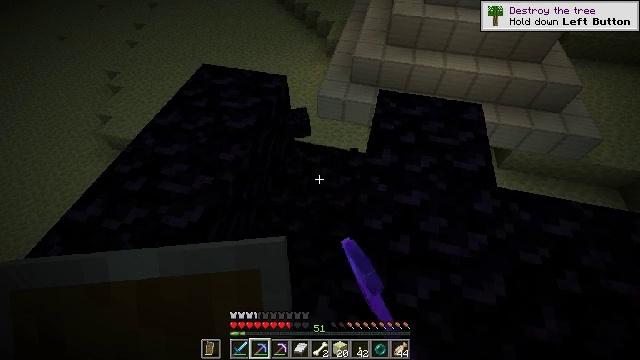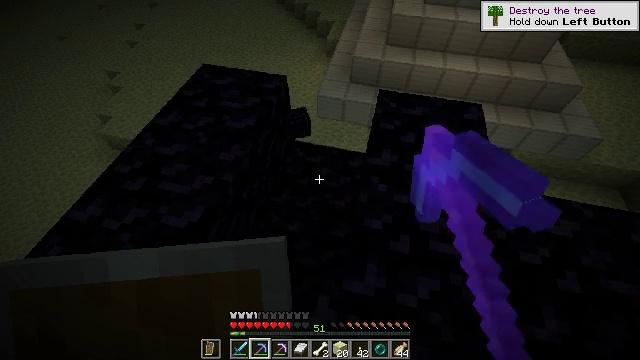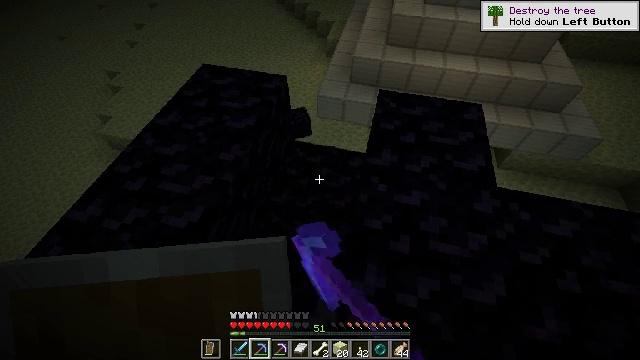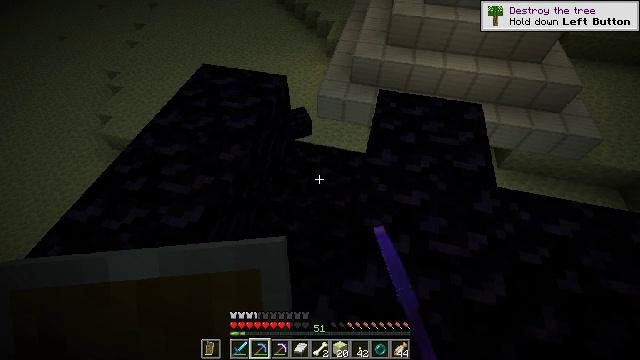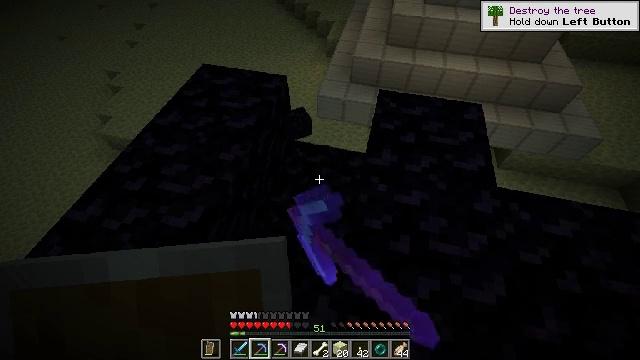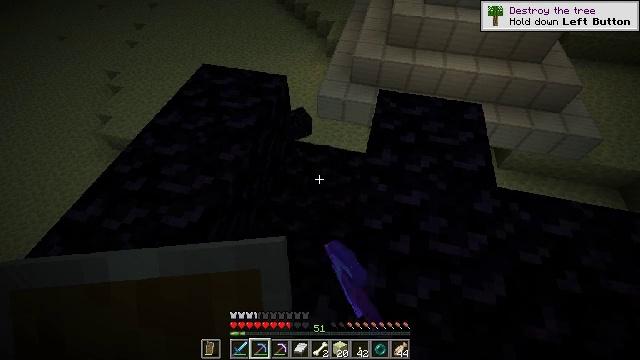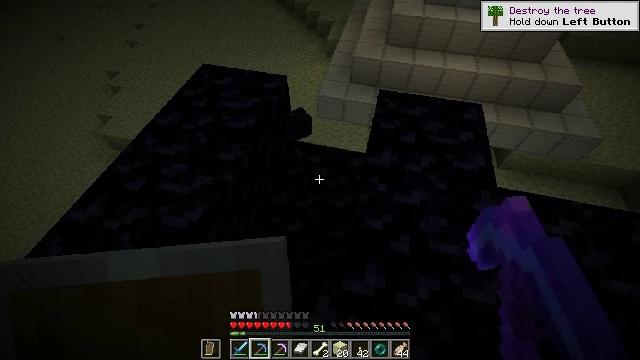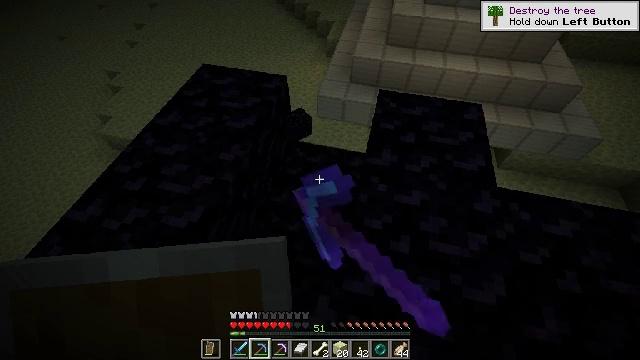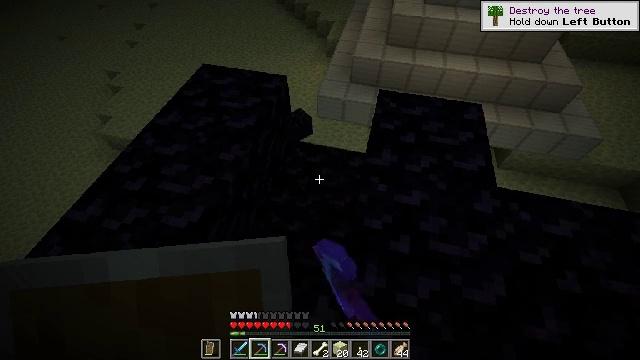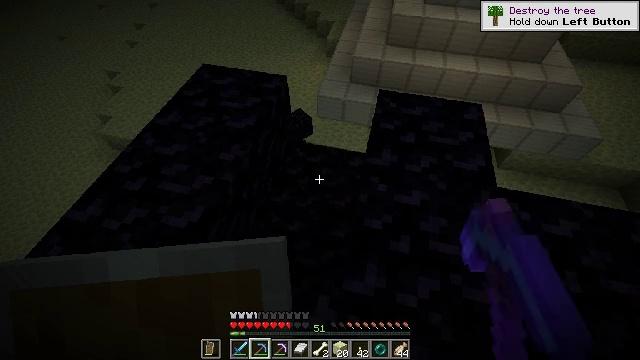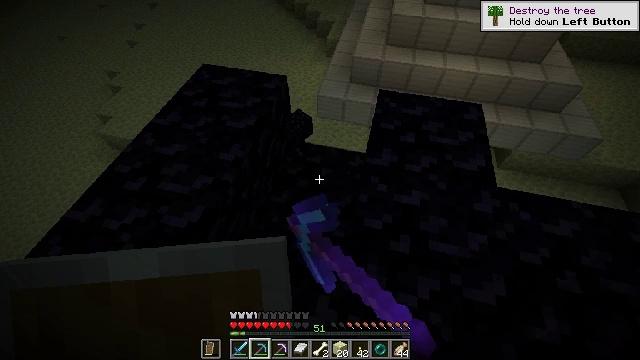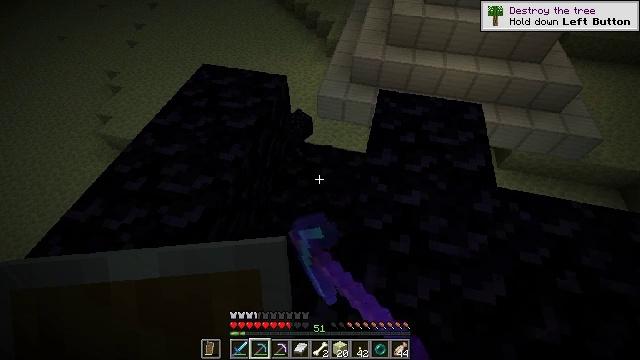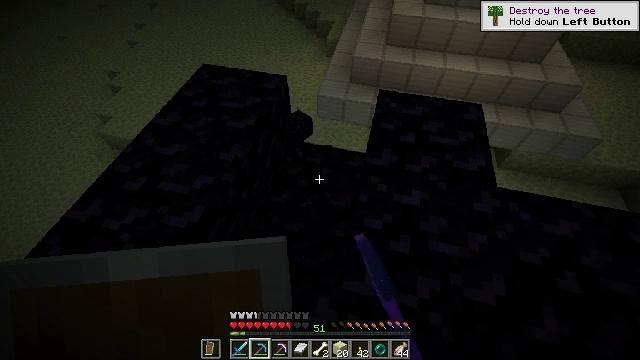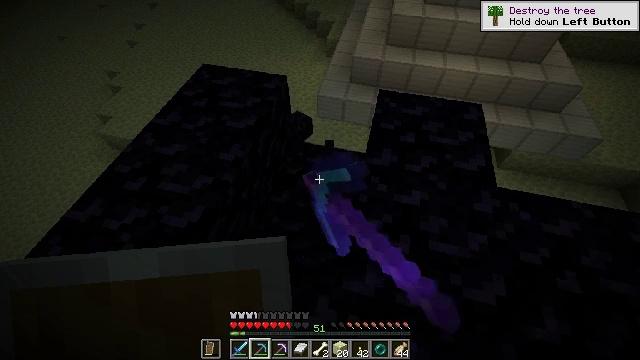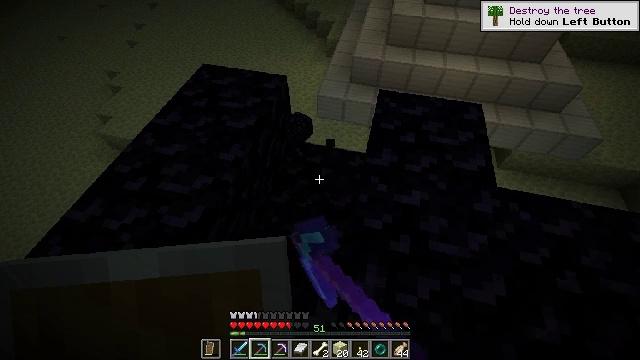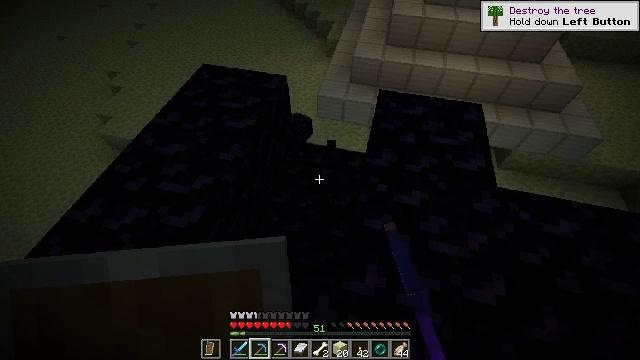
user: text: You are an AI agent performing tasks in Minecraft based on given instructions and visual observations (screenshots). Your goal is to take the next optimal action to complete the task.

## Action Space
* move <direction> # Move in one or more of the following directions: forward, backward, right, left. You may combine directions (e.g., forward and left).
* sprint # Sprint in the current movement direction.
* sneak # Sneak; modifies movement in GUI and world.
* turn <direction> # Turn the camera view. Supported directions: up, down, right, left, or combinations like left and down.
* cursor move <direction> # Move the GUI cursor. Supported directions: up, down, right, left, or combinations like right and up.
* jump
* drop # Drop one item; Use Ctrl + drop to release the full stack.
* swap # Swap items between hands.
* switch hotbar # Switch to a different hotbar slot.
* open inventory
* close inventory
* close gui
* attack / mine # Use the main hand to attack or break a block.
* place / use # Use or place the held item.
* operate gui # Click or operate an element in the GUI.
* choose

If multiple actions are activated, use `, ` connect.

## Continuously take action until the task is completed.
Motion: motion action
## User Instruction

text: Break the obsidian using a diamond or netherite pickaxe.
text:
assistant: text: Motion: attack / mine
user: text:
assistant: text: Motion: attack / mine
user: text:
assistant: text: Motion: attack / mine
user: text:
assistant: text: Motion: attack / mine
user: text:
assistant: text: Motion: attack / mine
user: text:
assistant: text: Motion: attack / mine
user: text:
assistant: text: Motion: attack / mine
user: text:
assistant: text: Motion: attack / mine
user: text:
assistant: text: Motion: attack / mine
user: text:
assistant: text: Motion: attack / mine
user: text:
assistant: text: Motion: attack / mine
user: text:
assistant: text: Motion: attack / mine
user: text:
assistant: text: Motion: attack / mine
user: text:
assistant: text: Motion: attack / mine
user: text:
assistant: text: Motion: attack / mine
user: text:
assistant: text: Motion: attack / mine
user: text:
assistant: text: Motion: attack / mine
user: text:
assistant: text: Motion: attack / mine
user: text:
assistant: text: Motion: attack / mine
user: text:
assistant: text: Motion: attack / mine
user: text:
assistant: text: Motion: attack / mine
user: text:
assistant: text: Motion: attack / mine
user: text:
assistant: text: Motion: attack / mine
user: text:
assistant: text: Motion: attack / mine
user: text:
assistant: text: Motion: attack / mine
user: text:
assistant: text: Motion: attack / mine
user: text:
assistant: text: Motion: attack / mine
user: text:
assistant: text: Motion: attack / mine
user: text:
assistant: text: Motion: attack / mine
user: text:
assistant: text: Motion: attack / mine